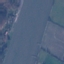
Label: River